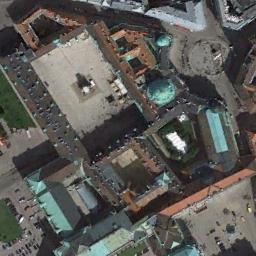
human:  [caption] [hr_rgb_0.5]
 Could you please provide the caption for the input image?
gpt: The palace is on the open place next to some buildings .

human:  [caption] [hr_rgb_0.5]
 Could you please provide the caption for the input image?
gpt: The palace has some palaces of different colors, Courtyards and a square .

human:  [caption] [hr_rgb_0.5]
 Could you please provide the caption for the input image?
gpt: Many buildings of different shapes are in the palace .

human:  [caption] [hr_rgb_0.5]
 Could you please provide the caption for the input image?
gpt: The palace is surrounded by bare land .

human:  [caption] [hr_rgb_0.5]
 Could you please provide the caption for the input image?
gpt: A palace with green roofs and brown roofs and a dome .